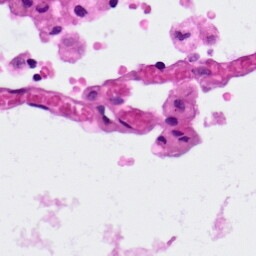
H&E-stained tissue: Lung